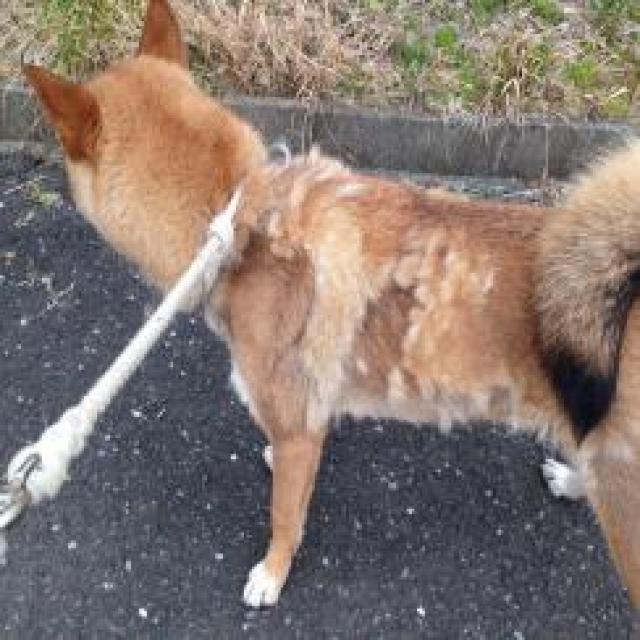
Canine fungal skin infection — characterized by alopecia, scaling, crusting, and circular lesions. Common agents include Malassezia and Candida species.